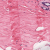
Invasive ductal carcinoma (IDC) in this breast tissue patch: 0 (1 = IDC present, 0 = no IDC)